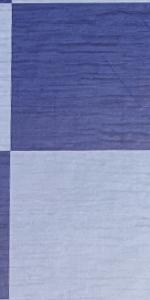
Label: Empty